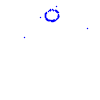
Particle: proton